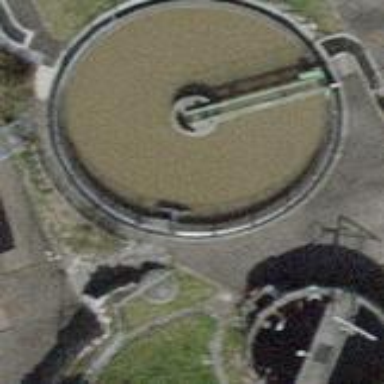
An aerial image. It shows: Image of wastewater.